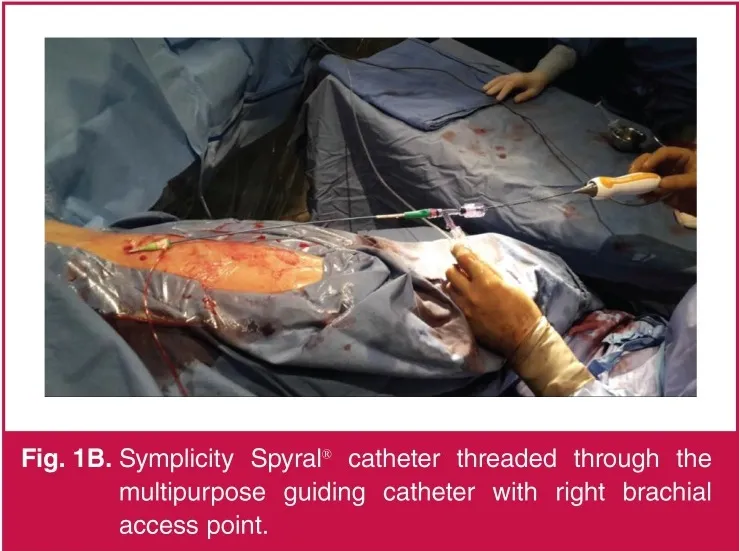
Symplicity Spyral. catheter threaded through the multipurpose guiding catheter with right brachial access point.
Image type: medical_photograph (other_medical_photograph)